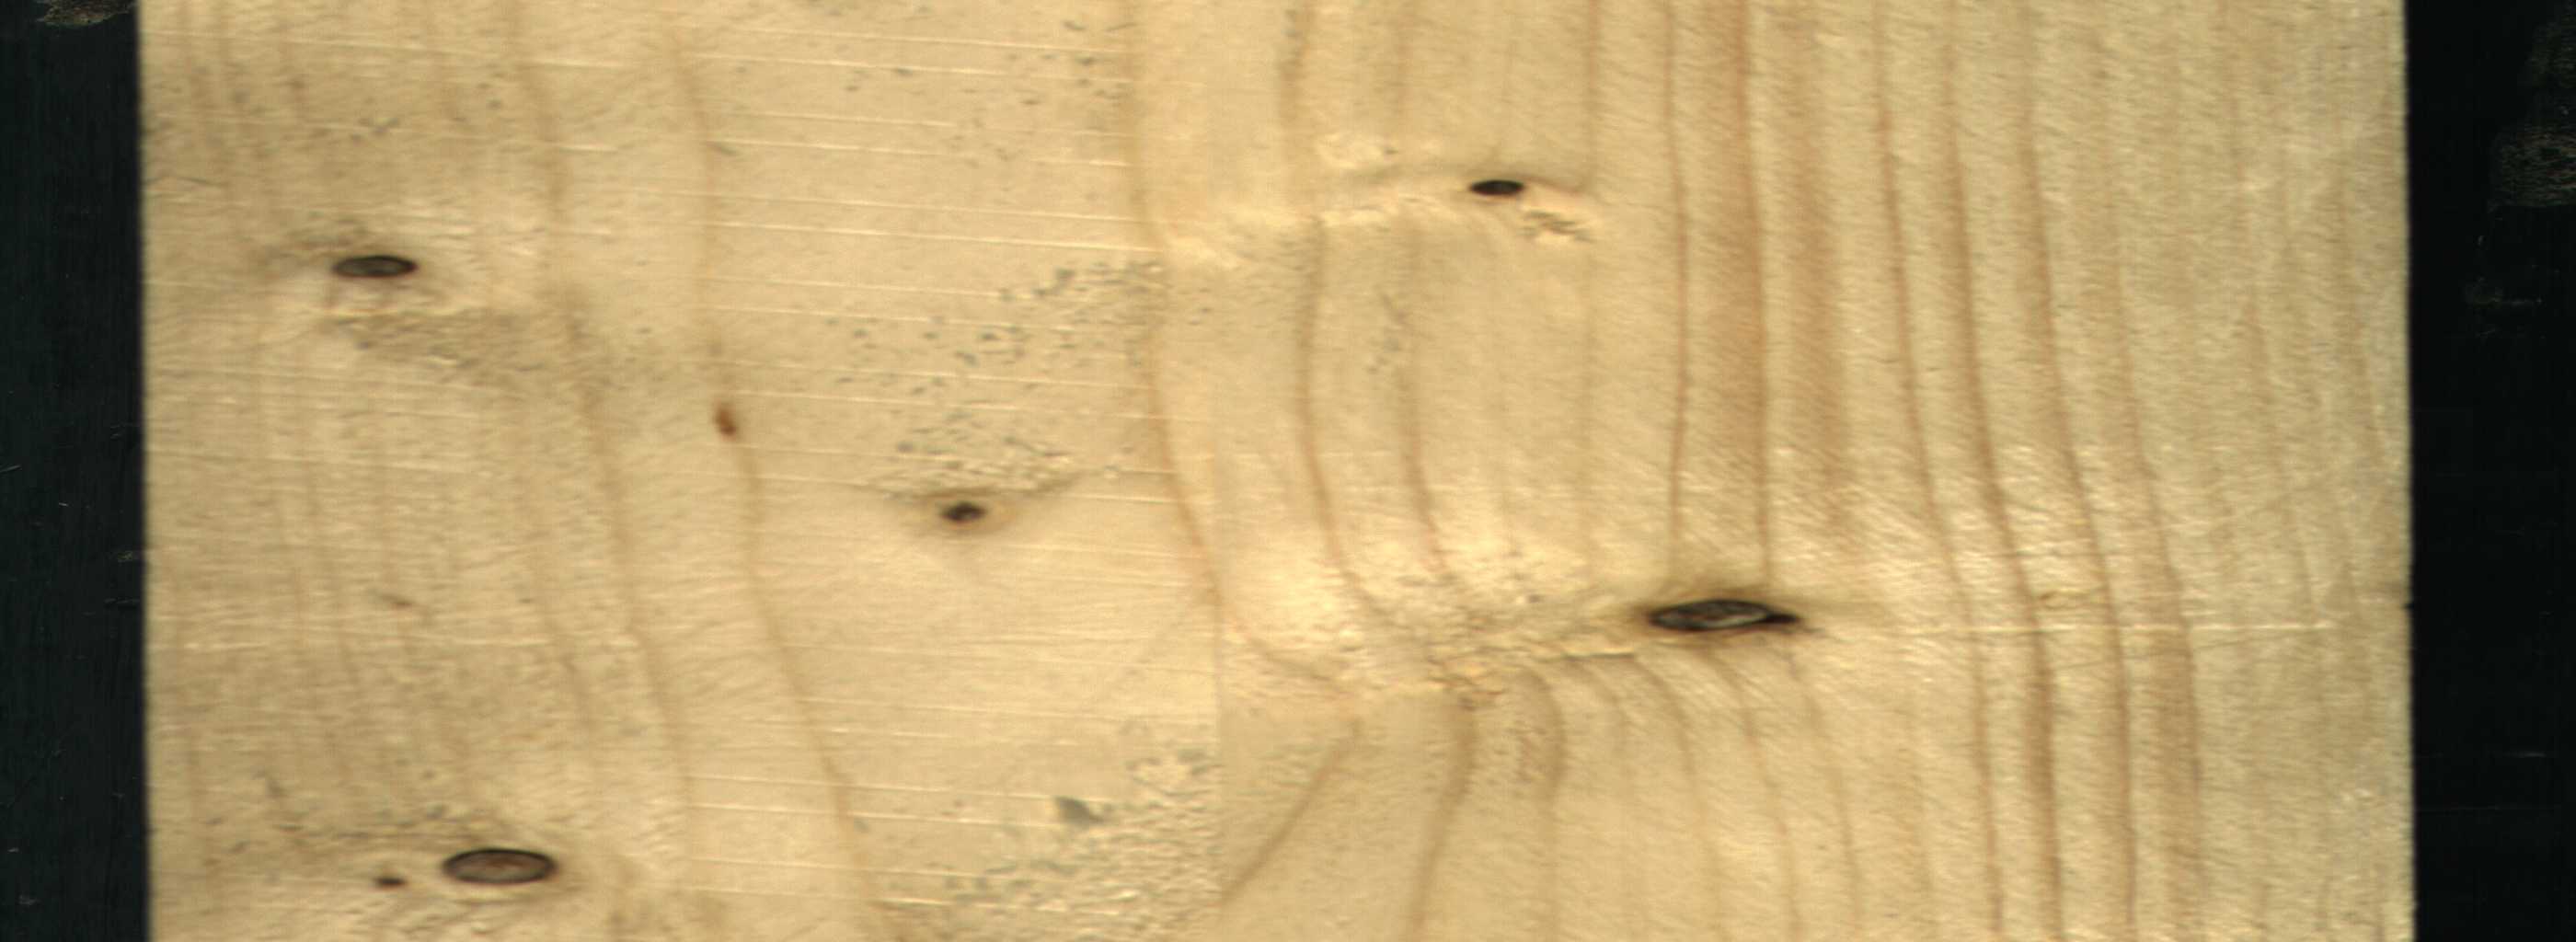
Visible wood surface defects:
Dead_Knot
Dead_Knot
Dead_Knot
Dead_Knot
Live_Knot